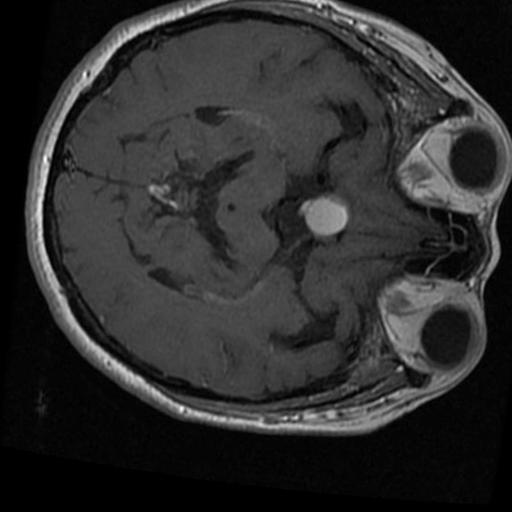
Label: brain_tumor